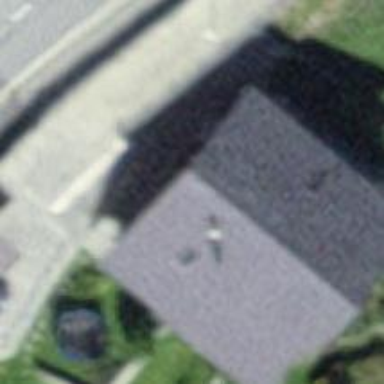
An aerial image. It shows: Detached building.